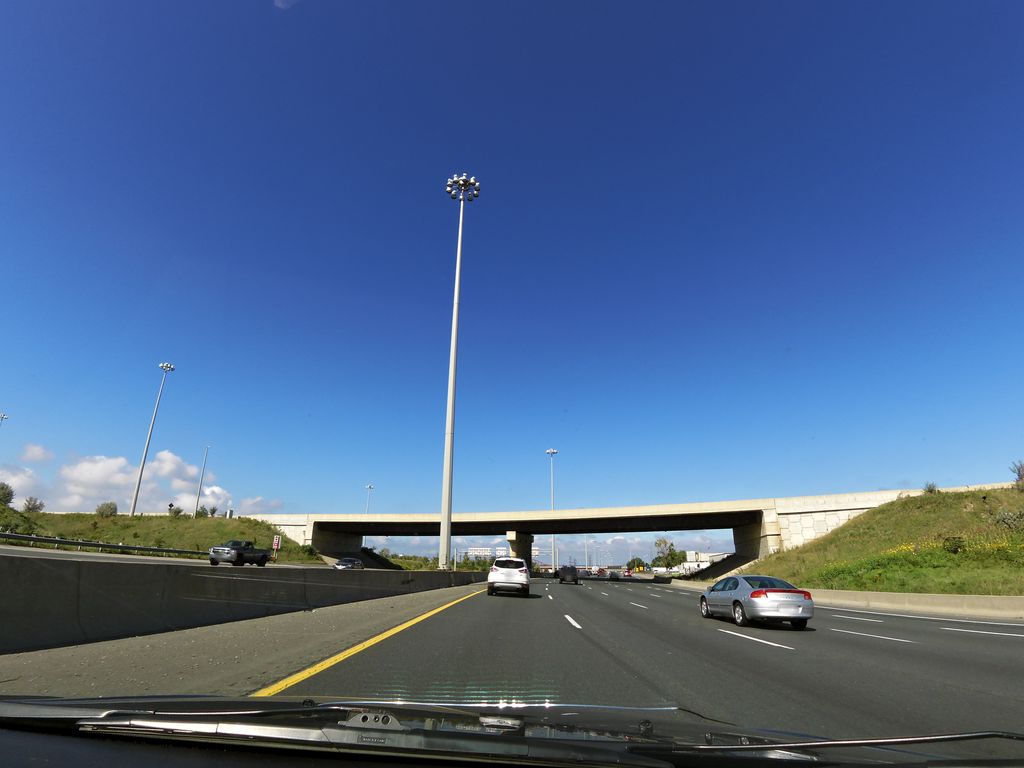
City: hamilton